Question: It seems like vim's concept of word changed in the last couple of days for me. I've installed some plugins .. CtrlP is the latest, but I'd be surprised if it was the cause.
'''
obj.prop
'''
it's treating that as 1 'word' (also 'WORD', but that's good) when i use either or . I've checked out ':map' and I don't see anything suspicious in there.
Oh man I thought I just had it with ''iskeyword'', but:
':set iskeyword?' response:

Any ideas what could cause this behavior? Or suggestions to troubleshoot?
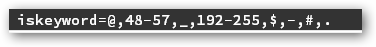
Answer: I think it is indeed the 'iskeyword' setting. That '.' on the end appears to be the problem. It currently indicates that '.' is a valid character in a "word". Try changing it to:
'''
:set iskeyword=@,48-57,_,192-255,$,-,#
'''